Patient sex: F
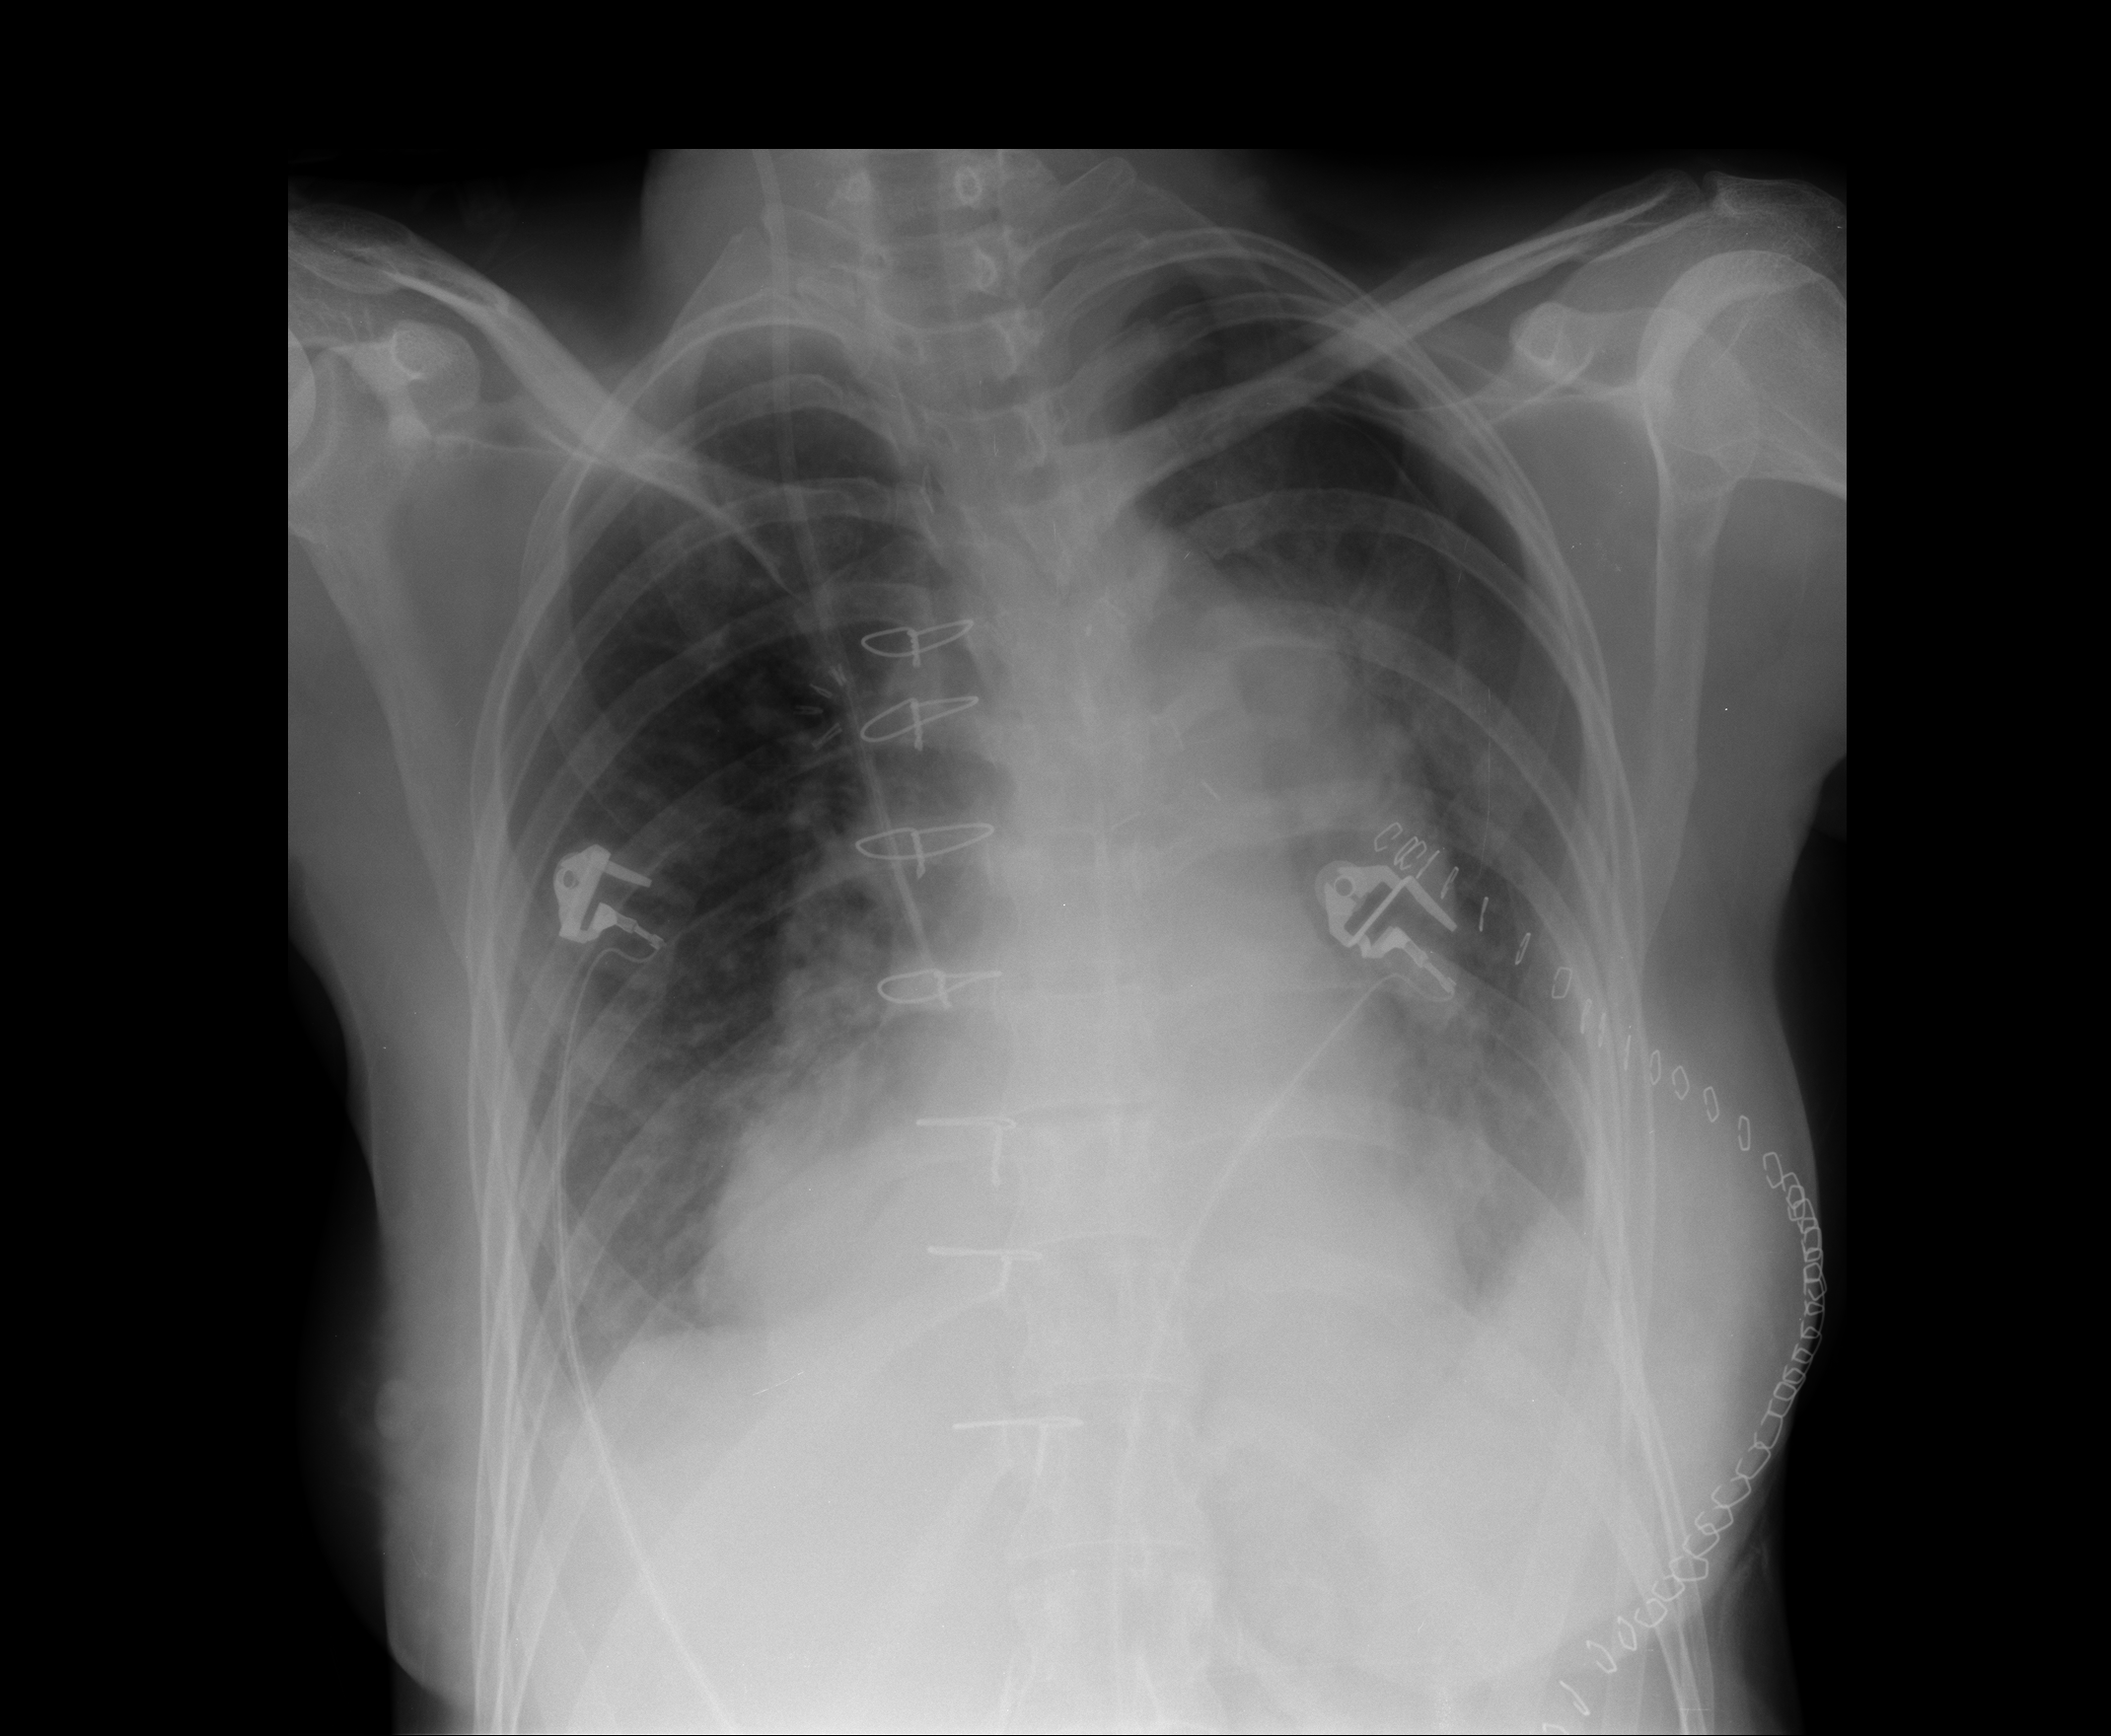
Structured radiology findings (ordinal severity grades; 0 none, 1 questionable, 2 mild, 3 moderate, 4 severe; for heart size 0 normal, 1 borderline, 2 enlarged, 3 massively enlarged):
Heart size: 2
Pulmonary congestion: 2
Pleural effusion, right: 2
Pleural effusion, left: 2
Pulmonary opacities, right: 0
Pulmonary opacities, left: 0
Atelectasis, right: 2
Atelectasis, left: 2